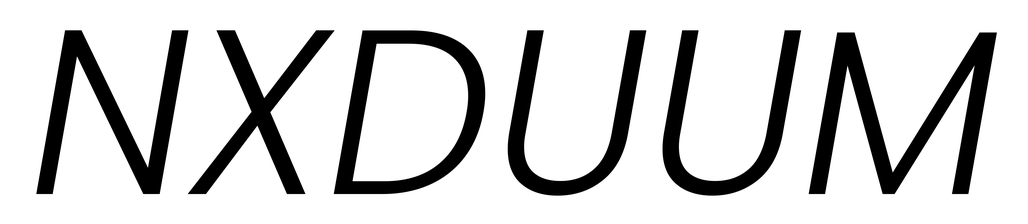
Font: Poppins-LightItalic